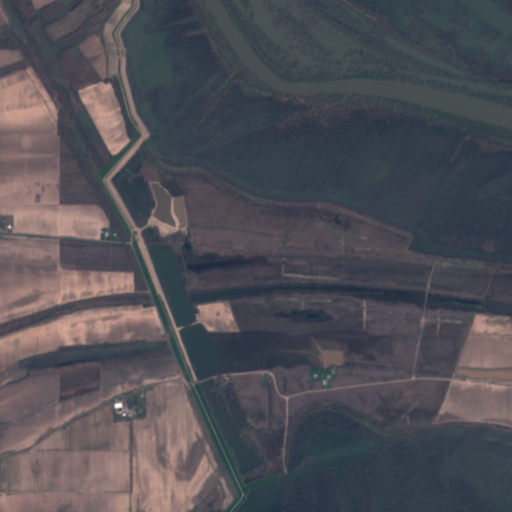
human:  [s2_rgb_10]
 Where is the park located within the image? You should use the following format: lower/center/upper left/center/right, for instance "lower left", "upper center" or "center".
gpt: The park is located in the lower left of the image.
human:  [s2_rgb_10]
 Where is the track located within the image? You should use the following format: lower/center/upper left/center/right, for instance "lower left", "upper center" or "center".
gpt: There is no track in the image.